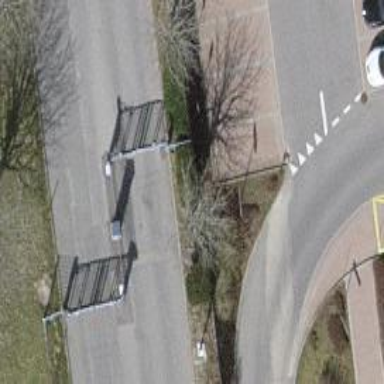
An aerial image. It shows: Gate.